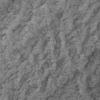
Label: not_dusty